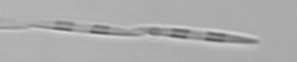
Label: Pseudo-nitzschia